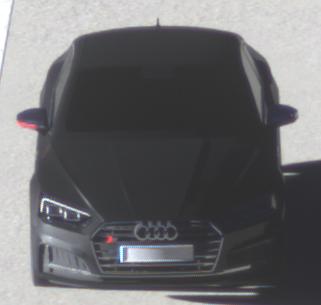
Make: Audi
Model: S5 Sportback
Detailed model: 8T Facelift
Model produced from: 2011
Model produced until: 2016
Doors: 5
Color: black
Road condition: dry road
Daytime: sunrise or sunset
Contrast: high contrast